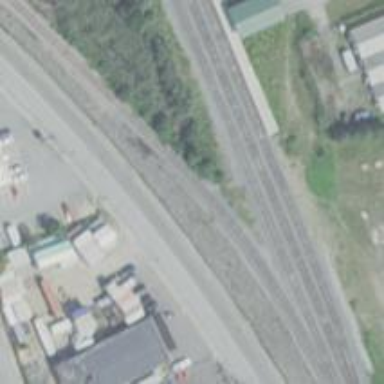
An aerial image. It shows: Railway track.